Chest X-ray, PA view. Patient: 46 years old, sex M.
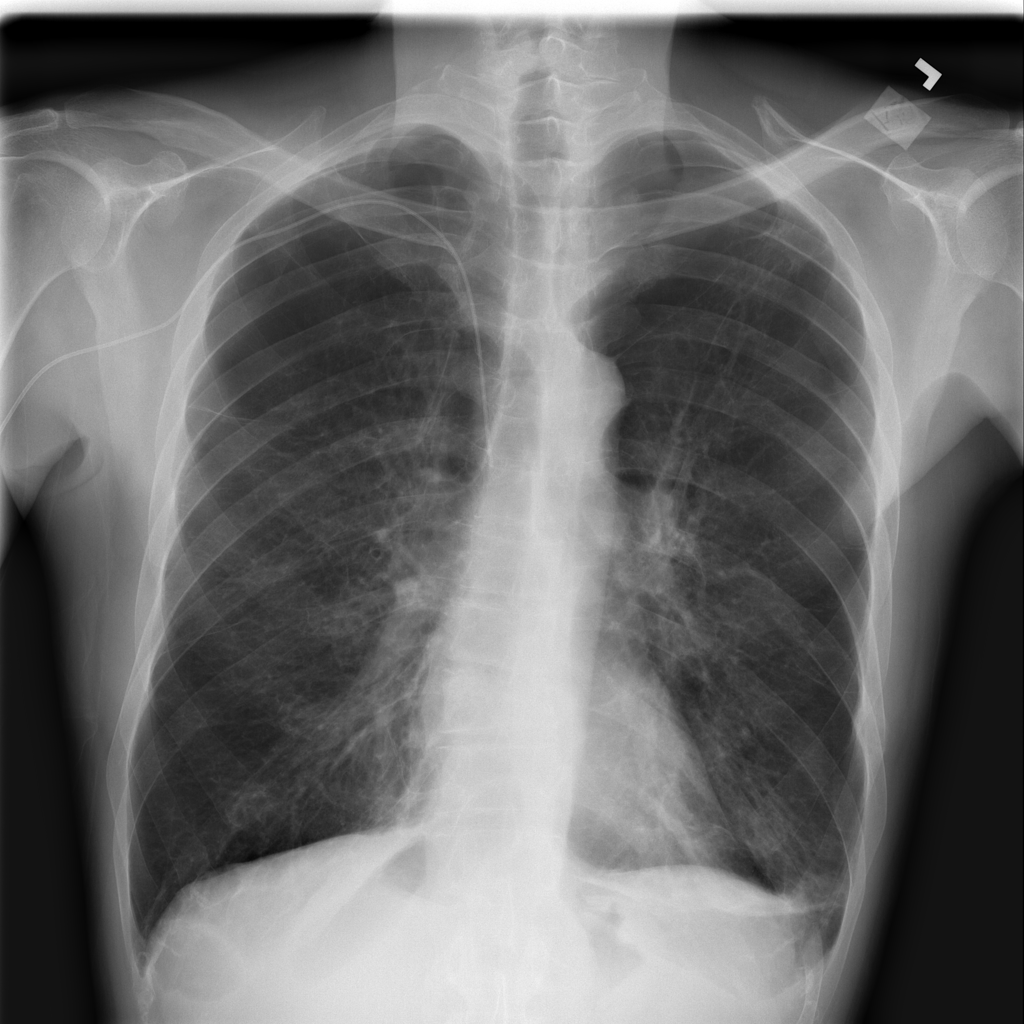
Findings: Pneumonia